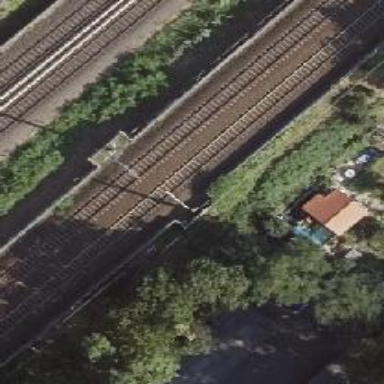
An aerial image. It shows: Railway milestone with catenary mast.